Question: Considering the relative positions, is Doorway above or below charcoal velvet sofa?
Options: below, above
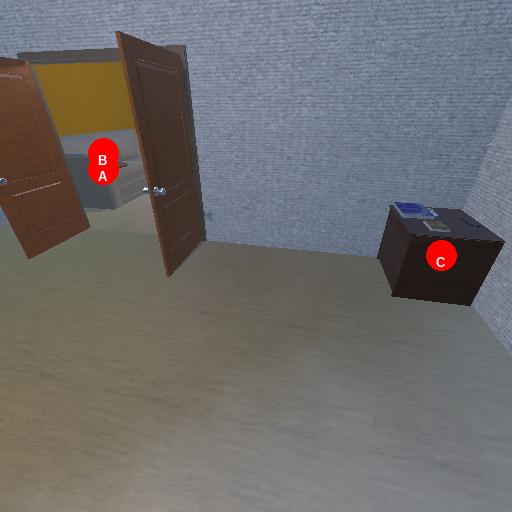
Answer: below